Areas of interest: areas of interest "Car Dealership"
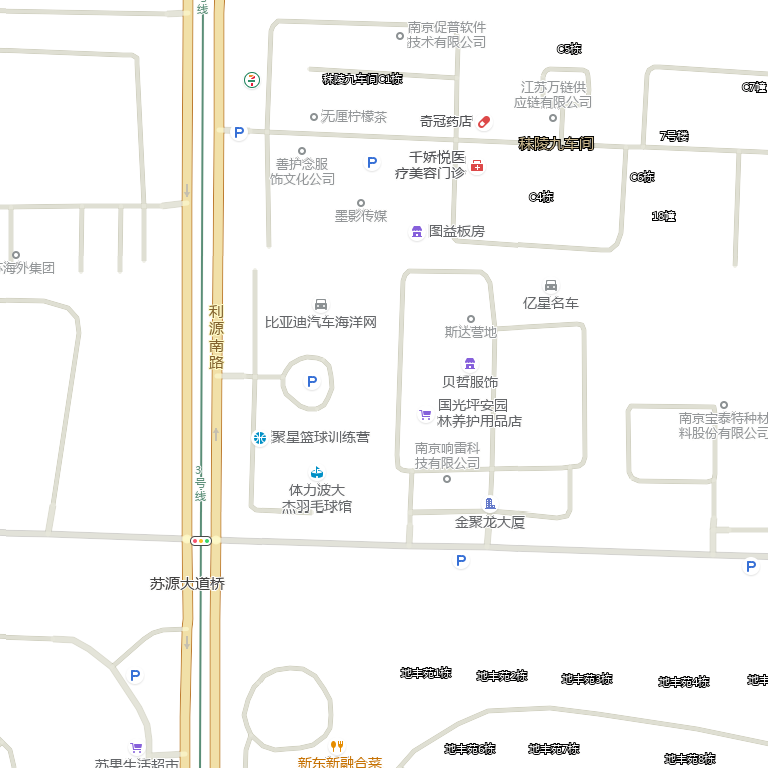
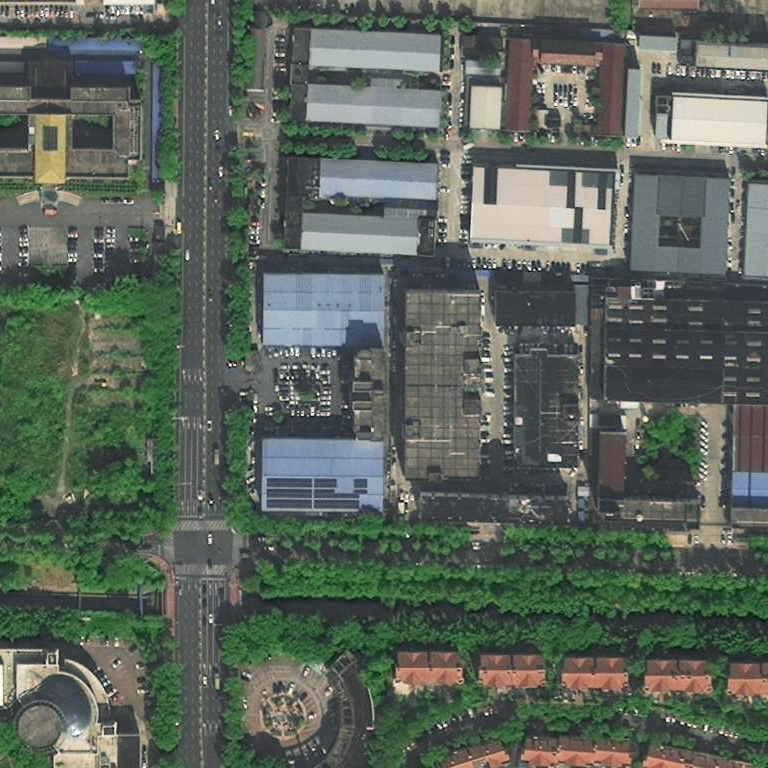